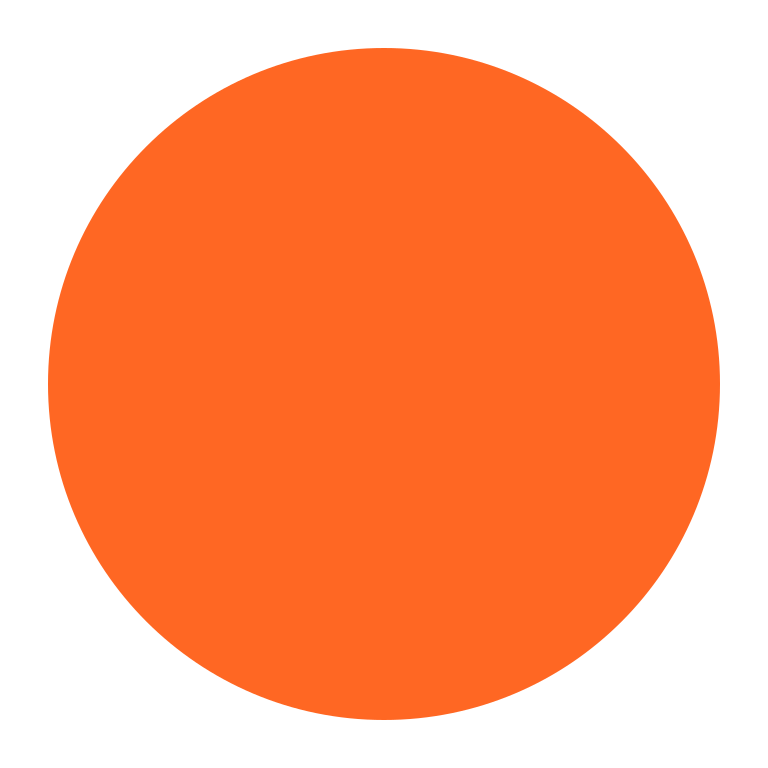
orange circle flat